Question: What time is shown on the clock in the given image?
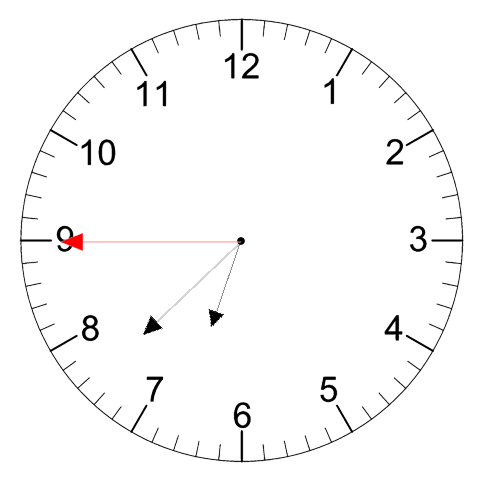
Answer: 06:37:45